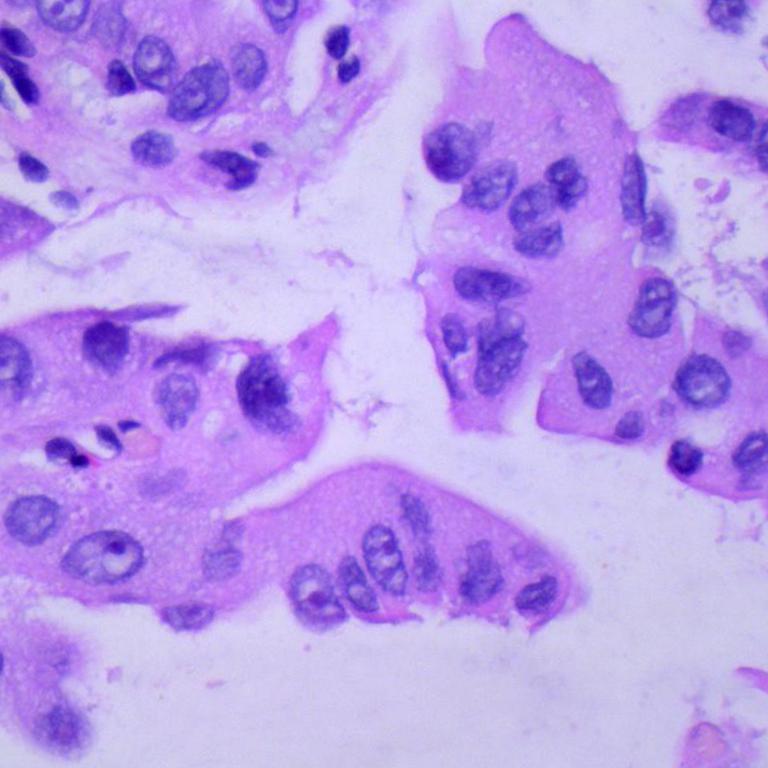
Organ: lung
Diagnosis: adenocarcinomas